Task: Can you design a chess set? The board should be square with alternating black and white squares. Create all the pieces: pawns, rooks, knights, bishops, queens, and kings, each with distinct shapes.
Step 1519:
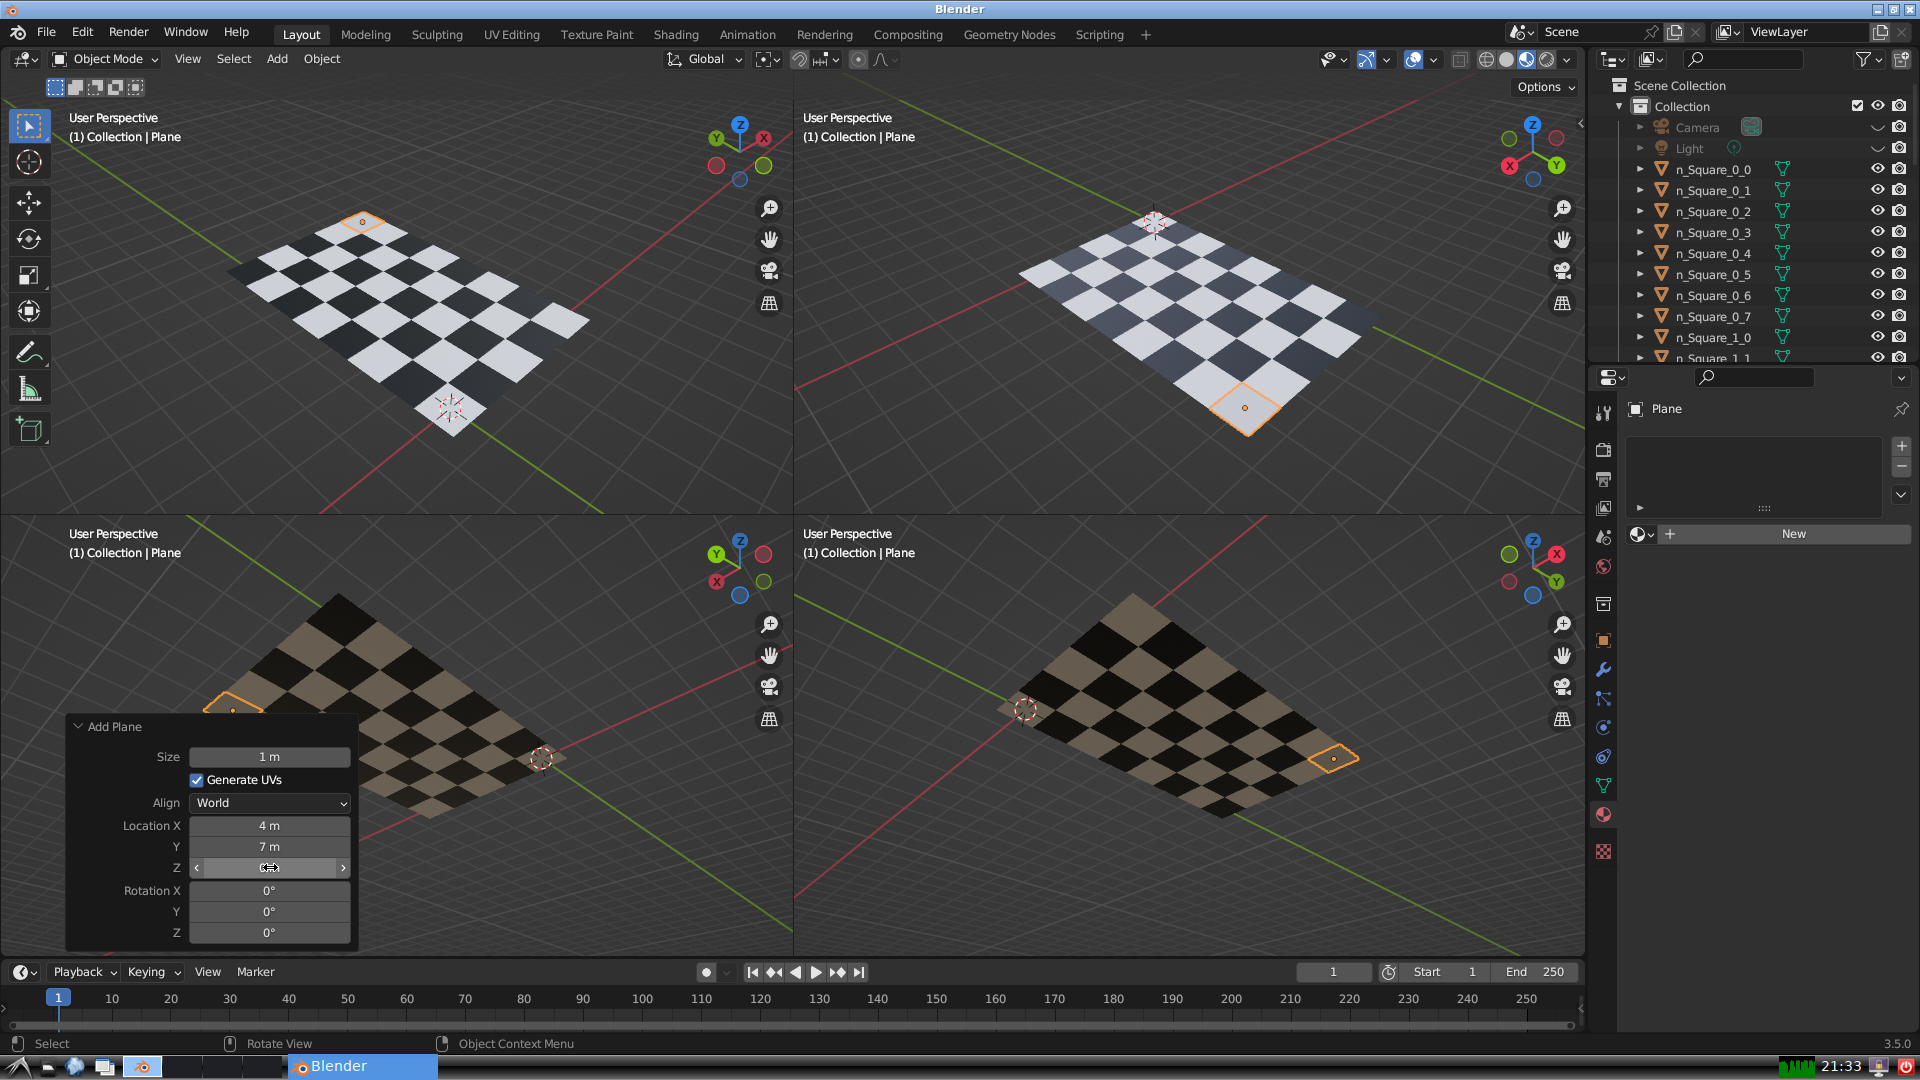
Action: {"mouse_move": [960, 540]}